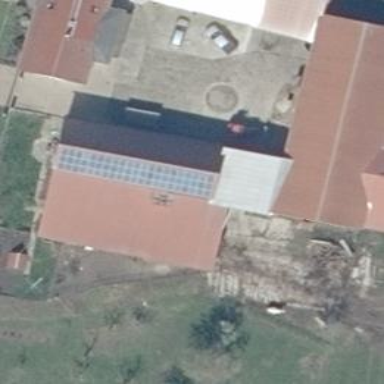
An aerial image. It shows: Small solar photovoltaic panel used as generator to produce electricity.